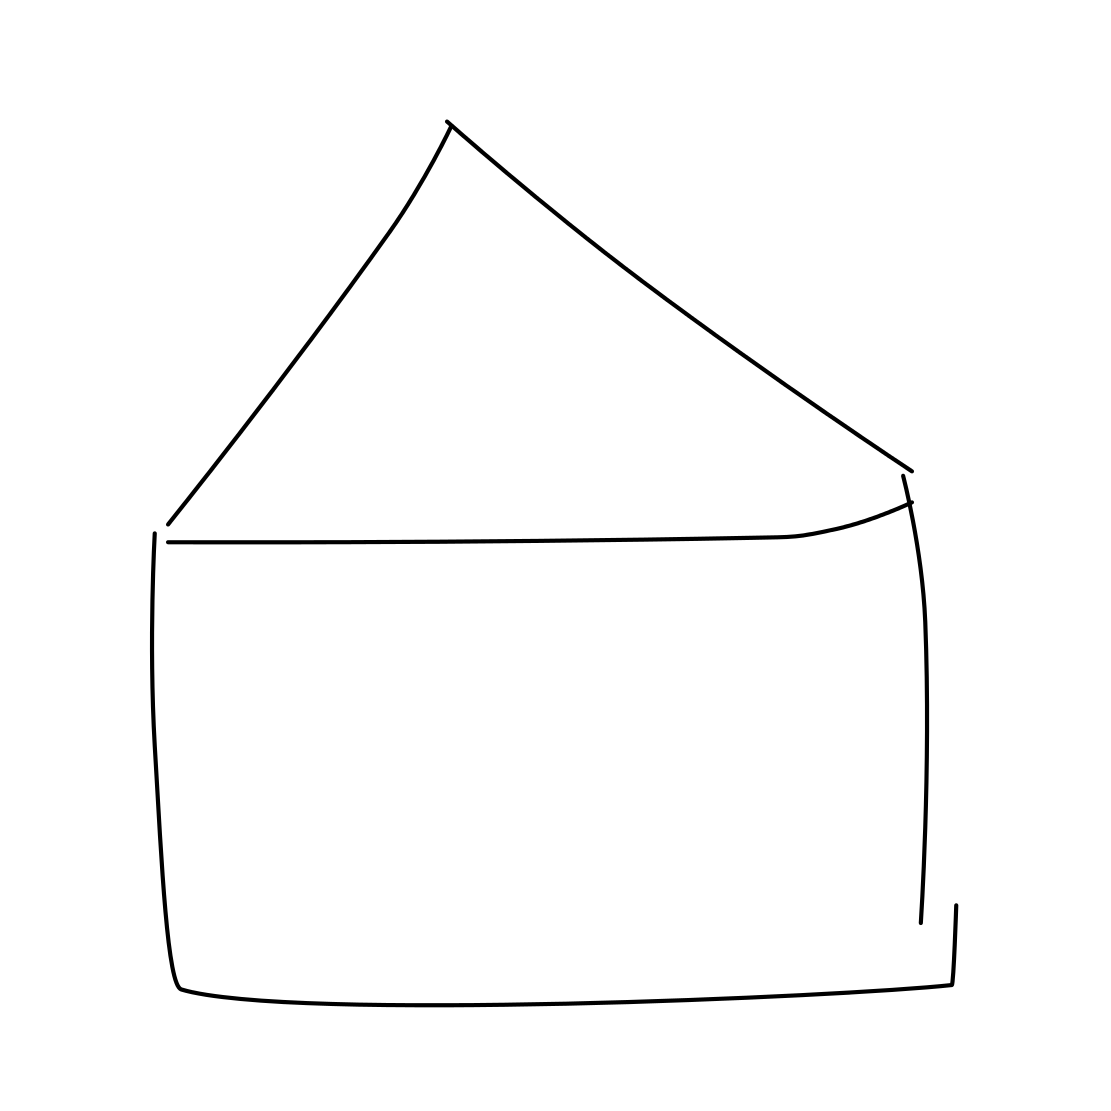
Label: tent